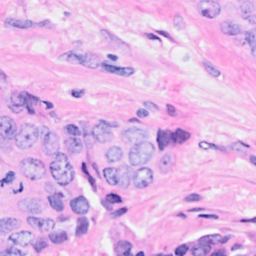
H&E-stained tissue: Breast